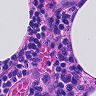
Metastatic tissue present: no